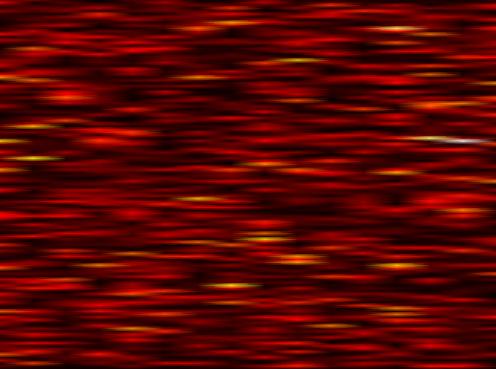
Label: OFDM